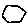
Label: hexagon